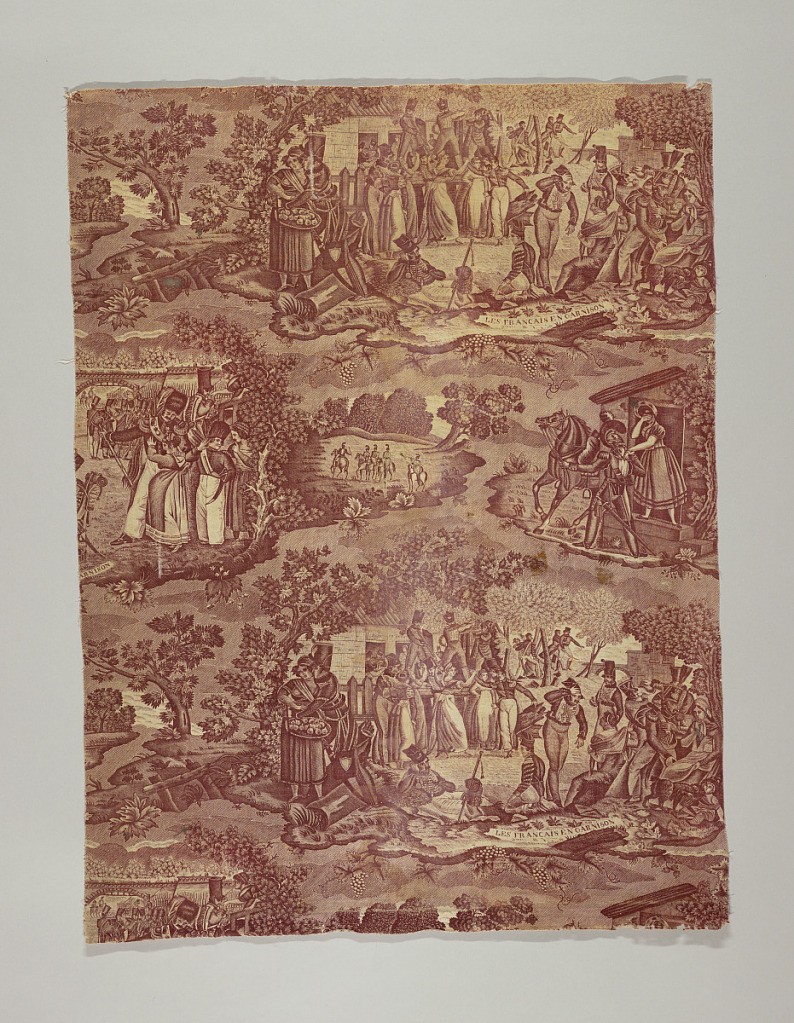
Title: Textile
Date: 1800–1850
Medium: plain weave cotton. Printed by engraved roller.
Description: Humorous design showing a French military camp and an English military camp. The English camp is not complete on this example. In sepia on off-white.